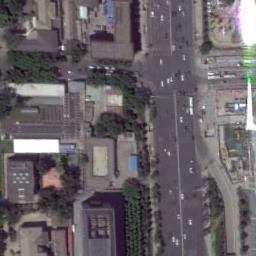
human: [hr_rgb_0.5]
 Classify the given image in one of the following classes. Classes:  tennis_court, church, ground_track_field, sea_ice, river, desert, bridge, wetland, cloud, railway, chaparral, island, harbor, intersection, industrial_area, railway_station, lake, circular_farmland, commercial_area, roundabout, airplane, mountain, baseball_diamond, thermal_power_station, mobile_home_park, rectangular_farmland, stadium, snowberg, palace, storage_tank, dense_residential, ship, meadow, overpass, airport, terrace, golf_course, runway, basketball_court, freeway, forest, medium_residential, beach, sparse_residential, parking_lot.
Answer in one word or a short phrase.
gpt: intersection